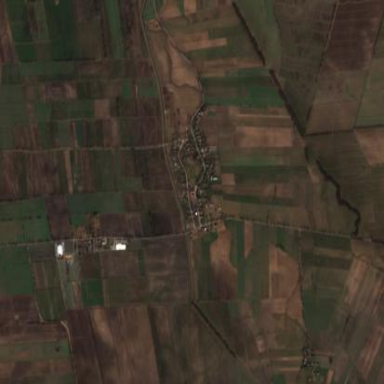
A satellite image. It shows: View of farmland.